Field crop: maize
Growth stage: 2
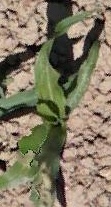
Species: maize